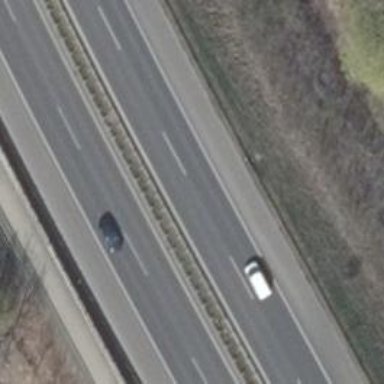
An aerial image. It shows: Asphalt motorway categorized as trunk road.